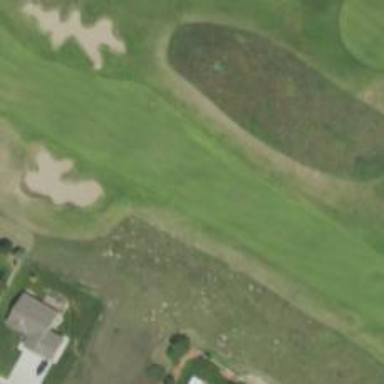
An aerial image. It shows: View of golf hole.